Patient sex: F
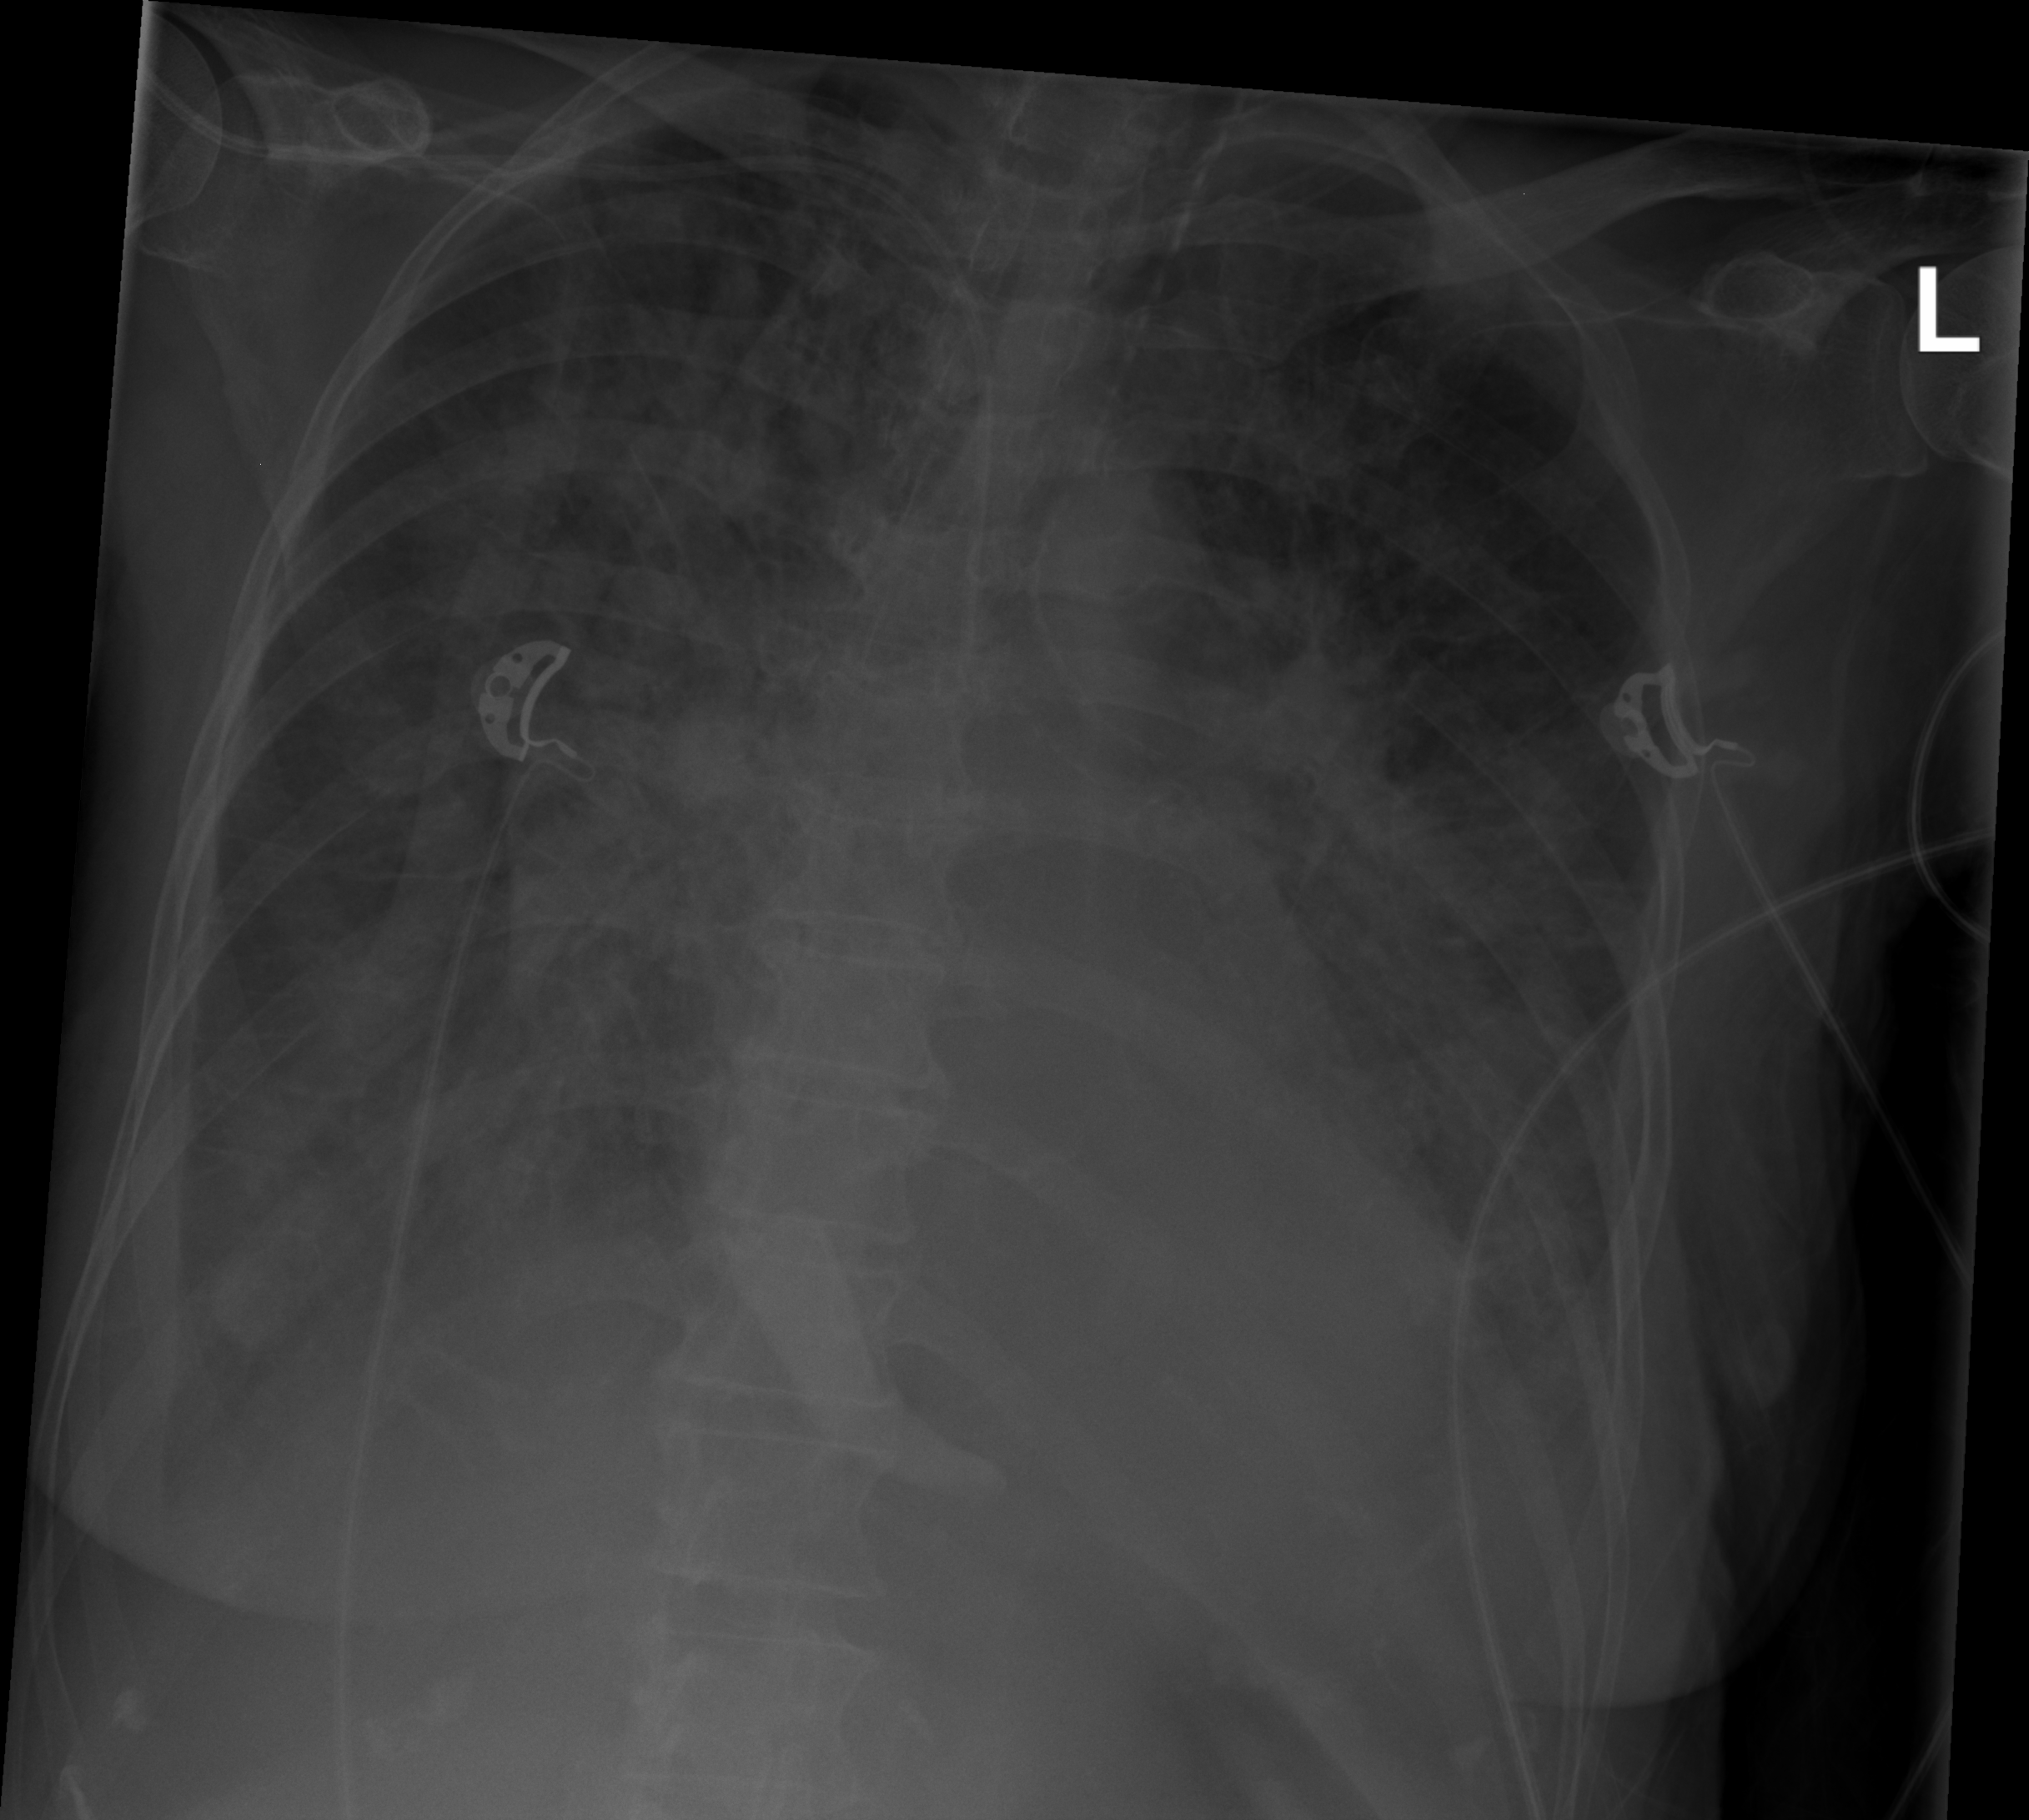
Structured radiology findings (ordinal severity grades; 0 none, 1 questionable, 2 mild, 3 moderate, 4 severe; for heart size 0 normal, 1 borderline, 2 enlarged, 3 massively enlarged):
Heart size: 1
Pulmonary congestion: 4
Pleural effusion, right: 2
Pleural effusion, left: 2
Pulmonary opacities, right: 4
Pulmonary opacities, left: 4
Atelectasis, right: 2
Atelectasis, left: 2